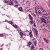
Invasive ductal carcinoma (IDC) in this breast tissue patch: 0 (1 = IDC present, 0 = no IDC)